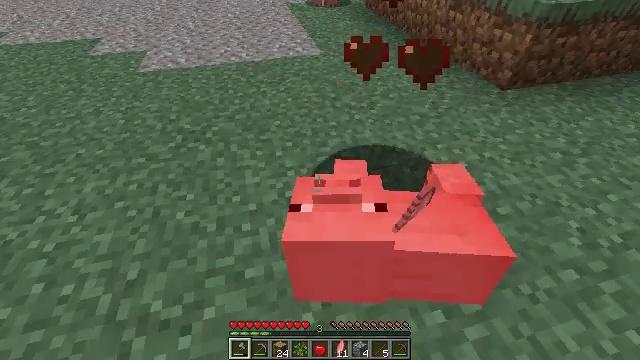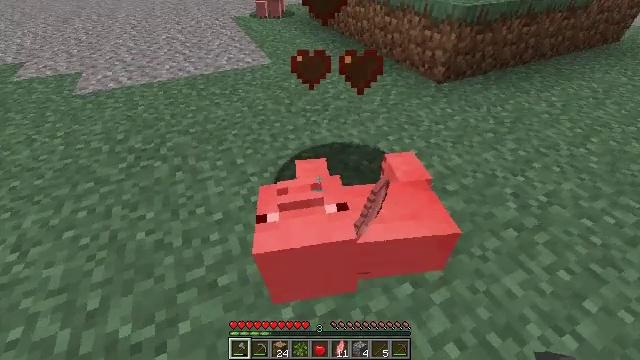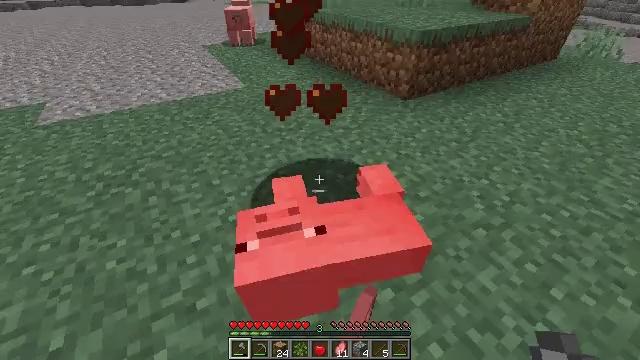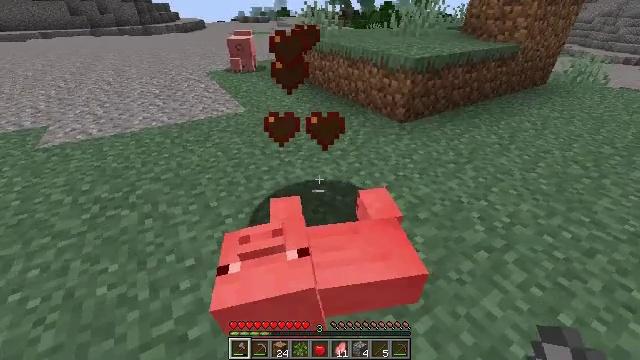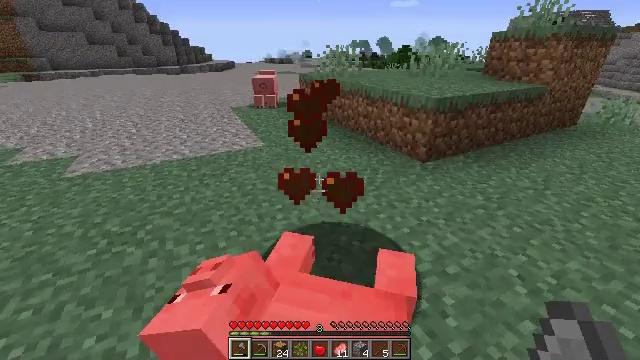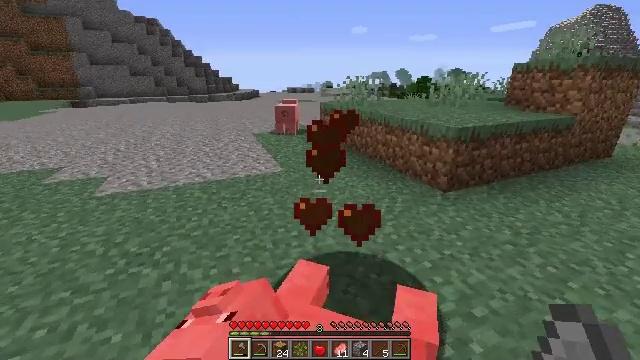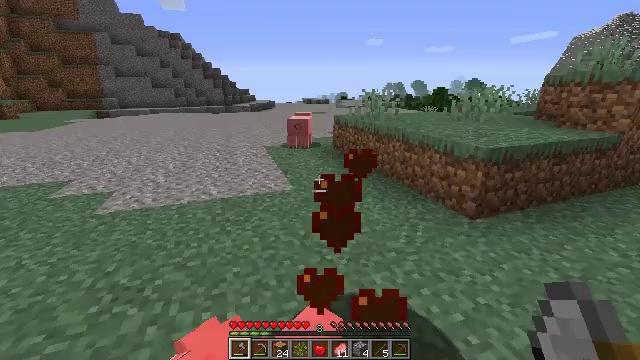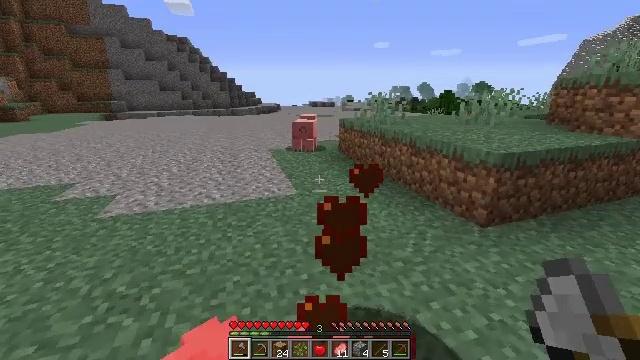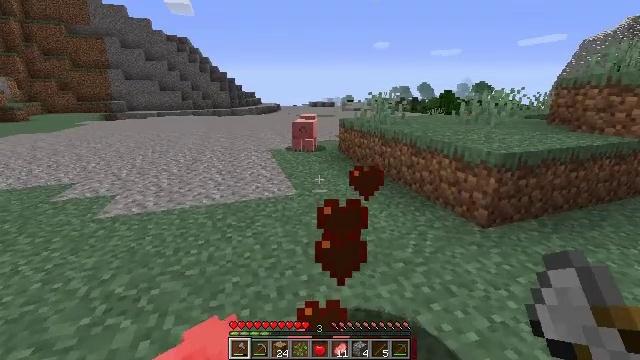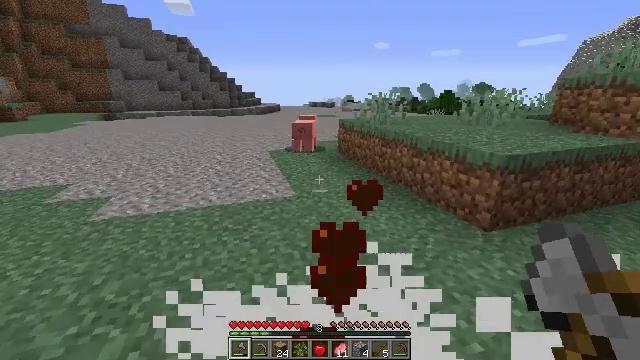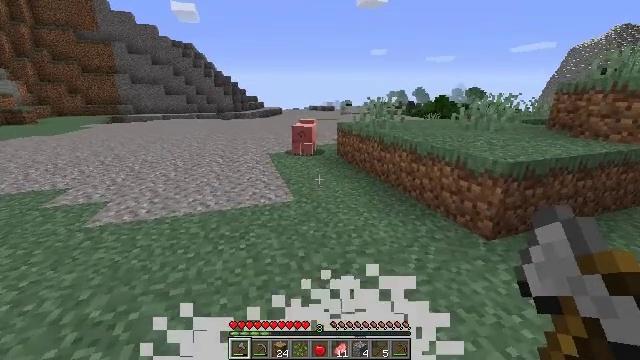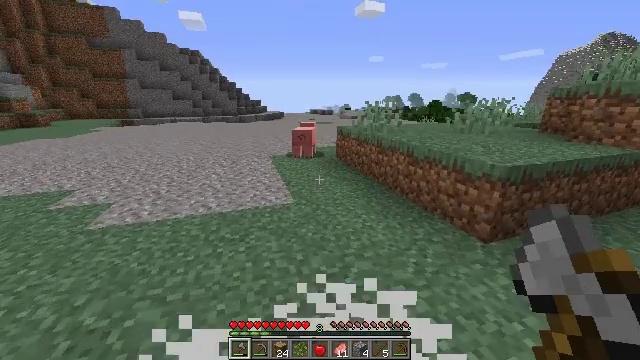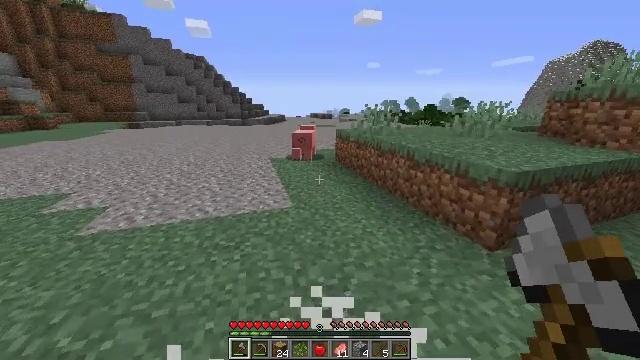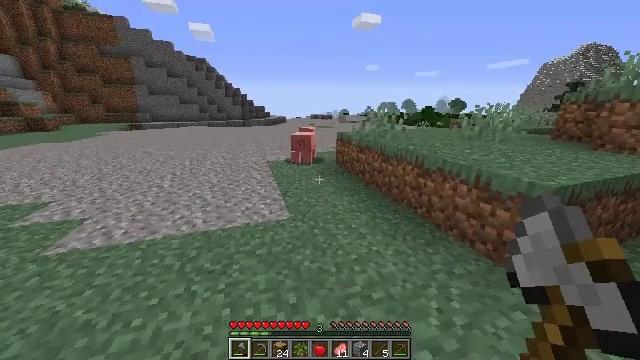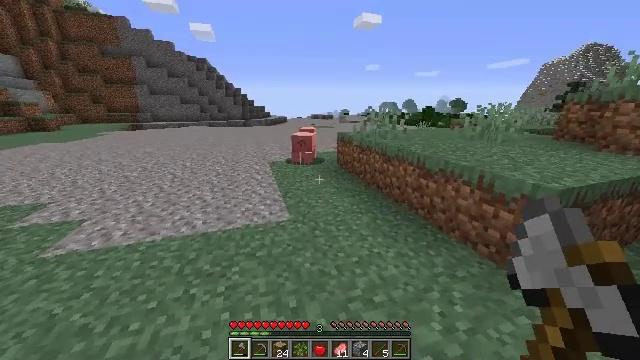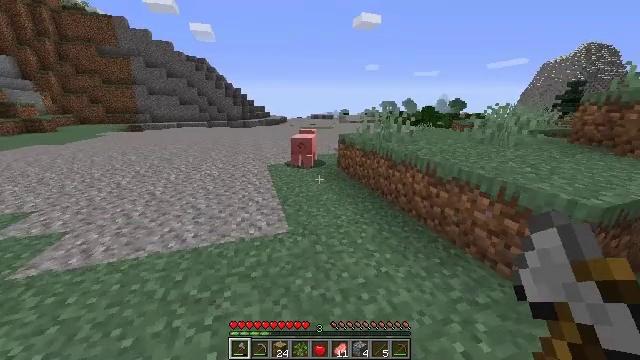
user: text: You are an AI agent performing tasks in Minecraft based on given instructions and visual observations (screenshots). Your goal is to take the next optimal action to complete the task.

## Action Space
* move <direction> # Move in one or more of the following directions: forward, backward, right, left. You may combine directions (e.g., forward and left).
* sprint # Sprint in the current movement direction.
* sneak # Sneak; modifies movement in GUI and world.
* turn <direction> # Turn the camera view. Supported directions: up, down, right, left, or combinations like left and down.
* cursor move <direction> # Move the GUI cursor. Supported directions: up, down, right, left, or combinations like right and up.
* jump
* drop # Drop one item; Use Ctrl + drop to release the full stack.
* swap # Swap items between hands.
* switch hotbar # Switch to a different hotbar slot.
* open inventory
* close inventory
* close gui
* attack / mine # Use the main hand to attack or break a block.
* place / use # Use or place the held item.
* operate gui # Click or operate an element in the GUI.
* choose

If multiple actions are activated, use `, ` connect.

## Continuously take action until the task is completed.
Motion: motion action
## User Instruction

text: Hunt a pig.
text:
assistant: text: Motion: turn right and up
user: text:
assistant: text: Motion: turn right and up
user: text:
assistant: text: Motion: move forward, turn up
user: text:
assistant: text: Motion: move forward, turn left and up
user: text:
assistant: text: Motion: move forward, turn left and up
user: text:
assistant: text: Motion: move forward, turn left and up
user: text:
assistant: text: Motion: turn left
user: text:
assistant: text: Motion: no_op
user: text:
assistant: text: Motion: move forward
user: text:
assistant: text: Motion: move forward
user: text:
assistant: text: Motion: move forward
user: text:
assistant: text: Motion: move forward
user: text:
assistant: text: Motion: move forward
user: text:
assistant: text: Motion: move forward
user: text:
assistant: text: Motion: move forward
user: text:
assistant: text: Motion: move forward
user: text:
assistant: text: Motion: move forward
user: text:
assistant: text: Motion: move forward
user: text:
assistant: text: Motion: move forward
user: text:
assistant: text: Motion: move forward
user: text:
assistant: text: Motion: move forward
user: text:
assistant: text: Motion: move forward
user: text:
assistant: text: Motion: move forward, turn left and down
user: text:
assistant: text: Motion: move forward, turn left and down
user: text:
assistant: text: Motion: move forward, turn down
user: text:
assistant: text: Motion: move forward, turn left and down
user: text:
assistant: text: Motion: move forward, turn left and down, jump
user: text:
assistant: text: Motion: move forward, turn down, jump
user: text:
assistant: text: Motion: turn down
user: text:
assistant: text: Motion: turn down